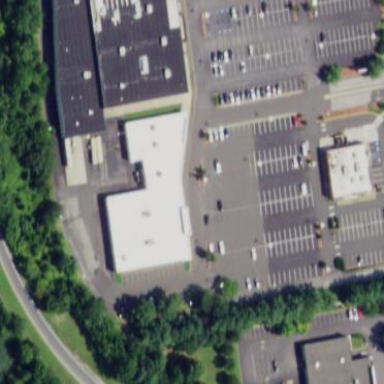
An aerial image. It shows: Retail building.